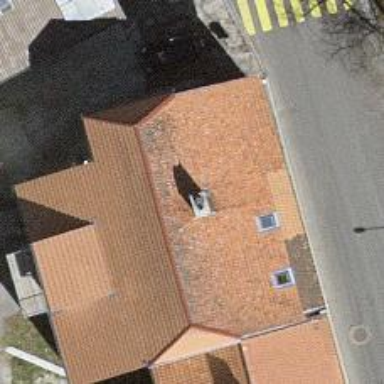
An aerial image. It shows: Restaurant.